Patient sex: F
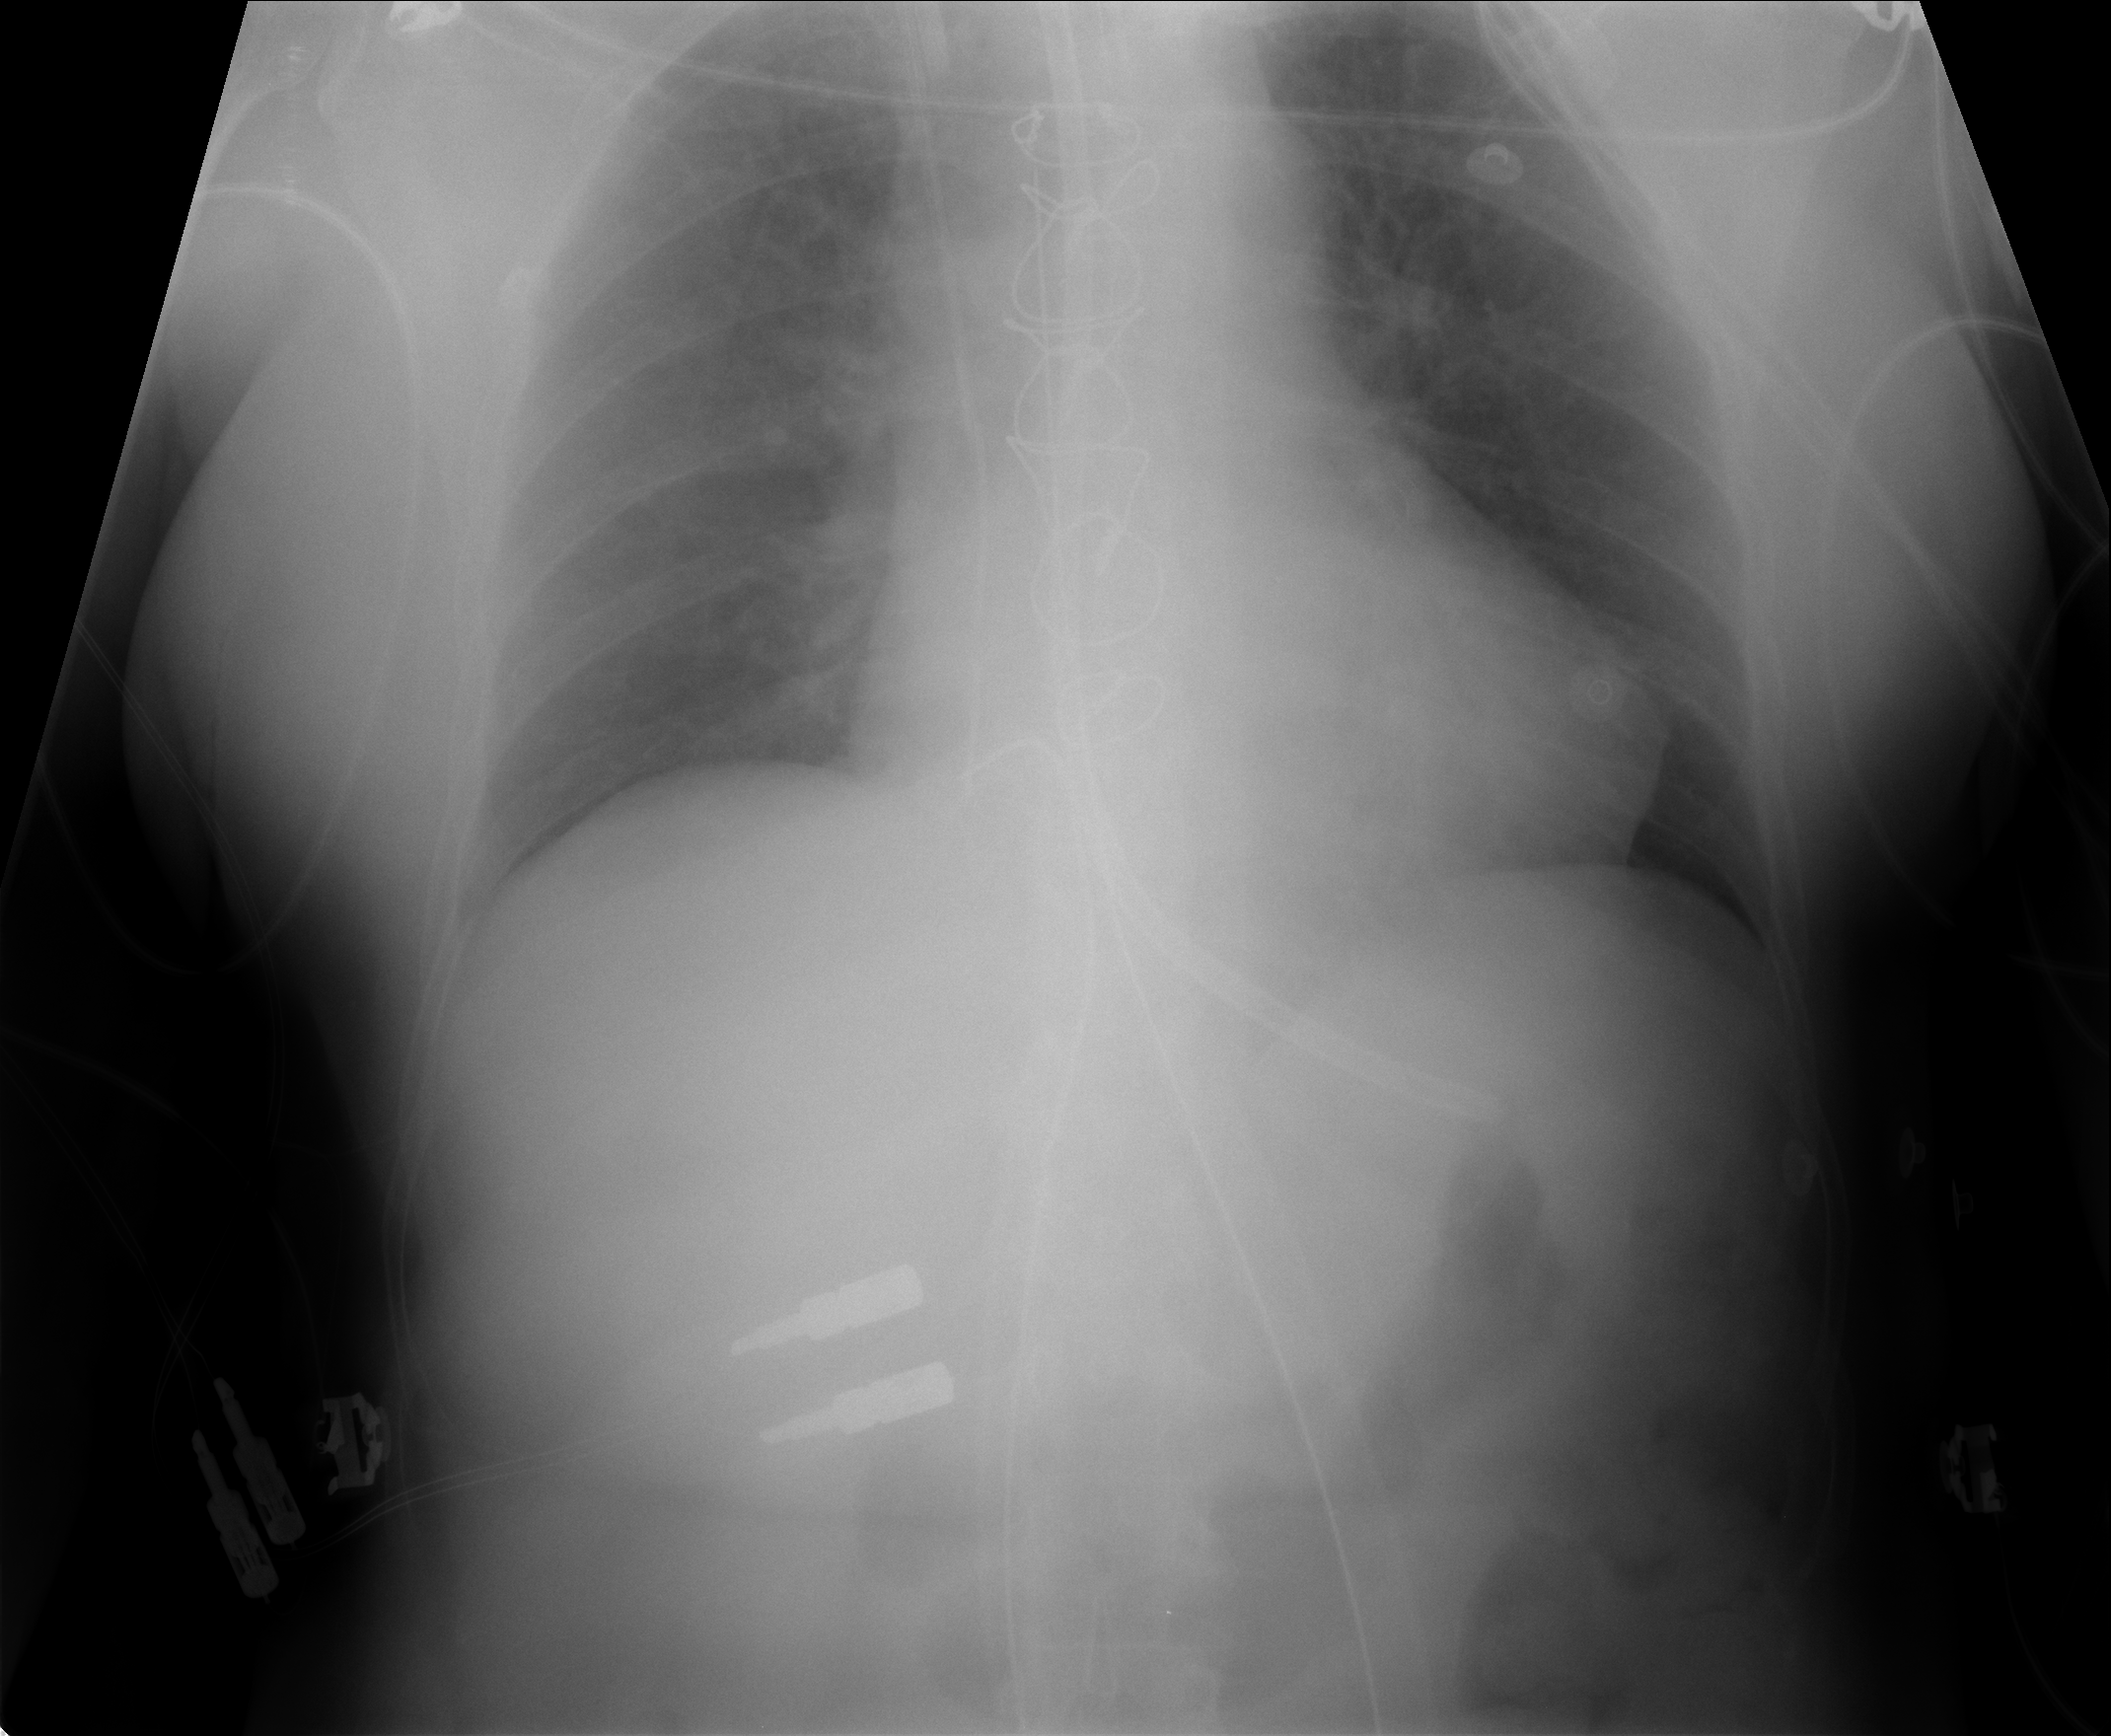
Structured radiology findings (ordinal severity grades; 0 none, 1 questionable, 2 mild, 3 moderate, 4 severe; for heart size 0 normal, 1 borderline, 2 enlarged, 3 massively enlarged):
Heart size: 1
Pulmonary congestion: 1
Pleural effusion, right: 0
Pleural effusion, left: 0
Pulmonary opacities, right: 0
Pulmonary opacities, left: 0
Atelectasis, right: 0
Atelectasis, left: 0